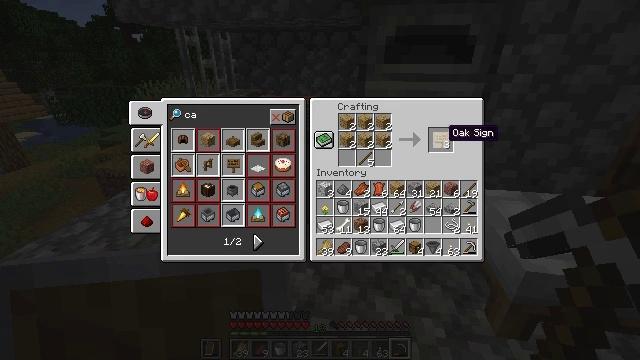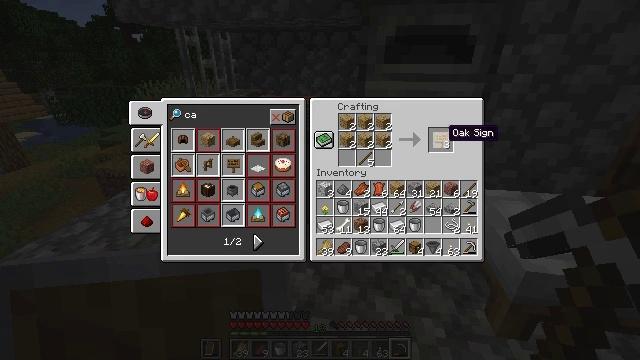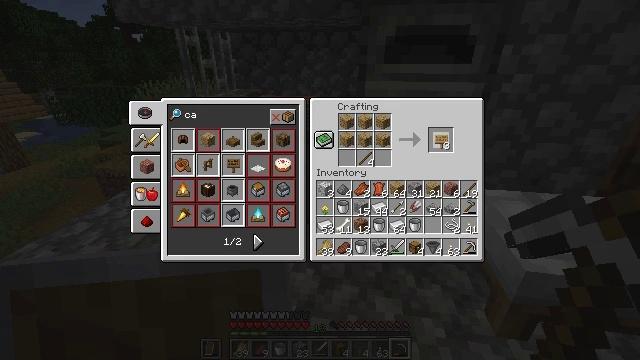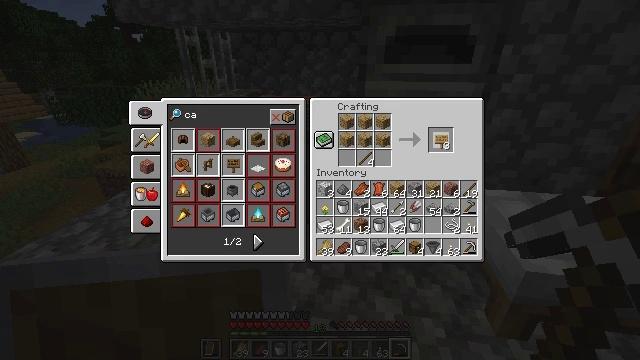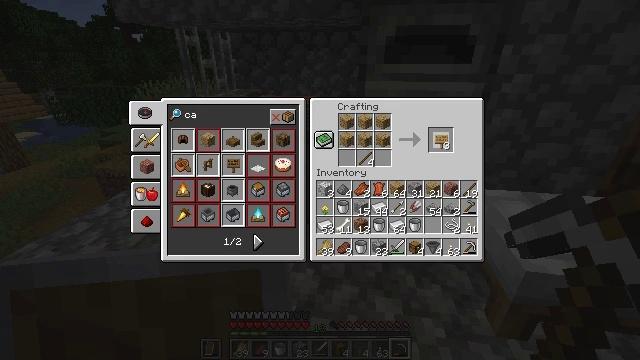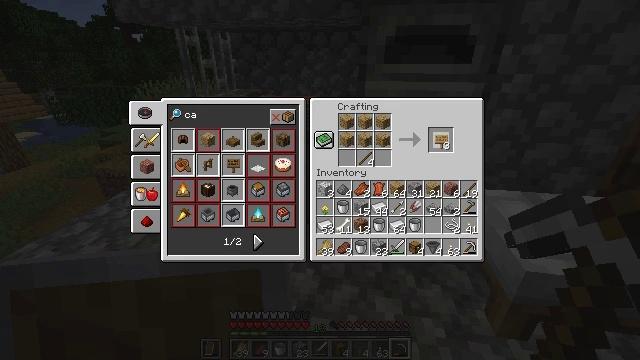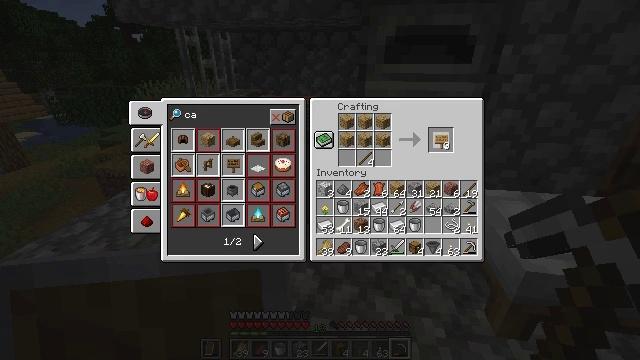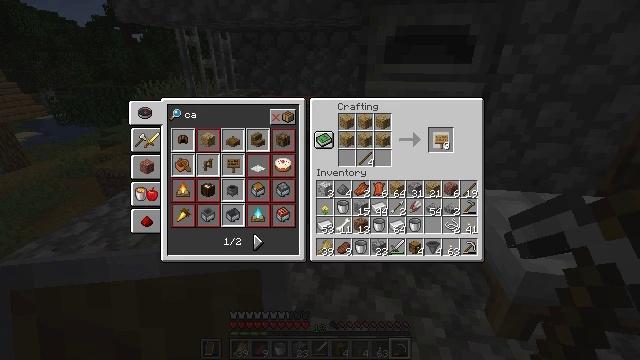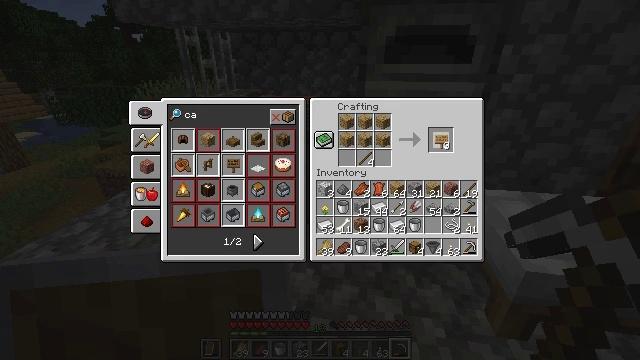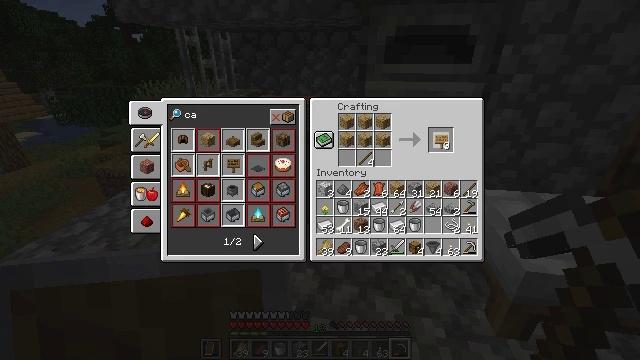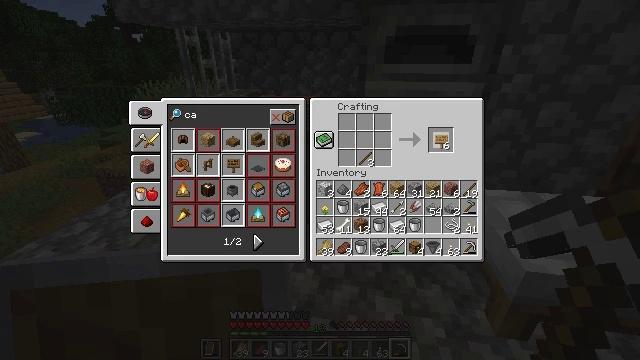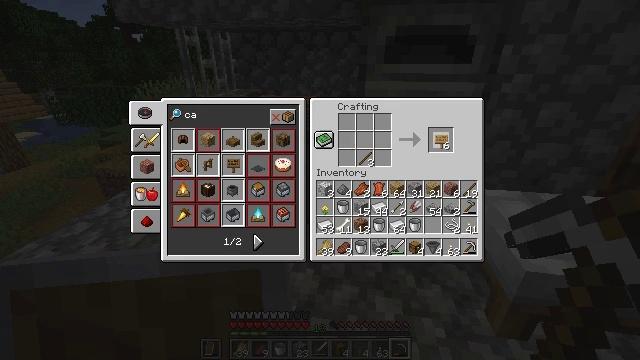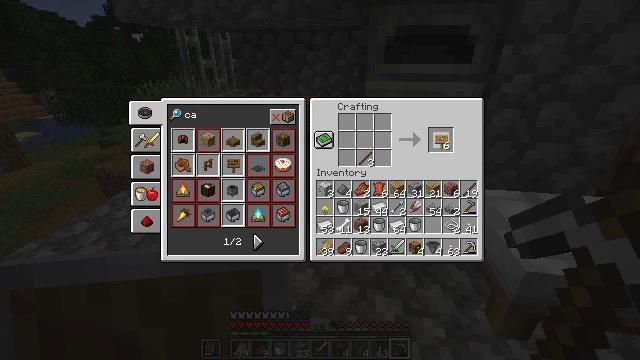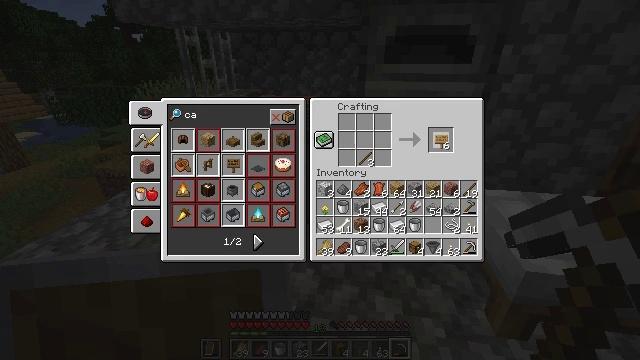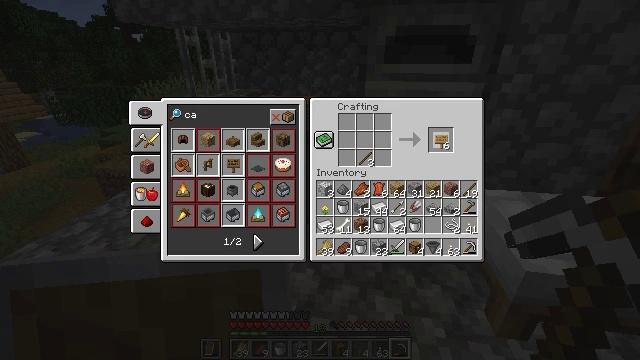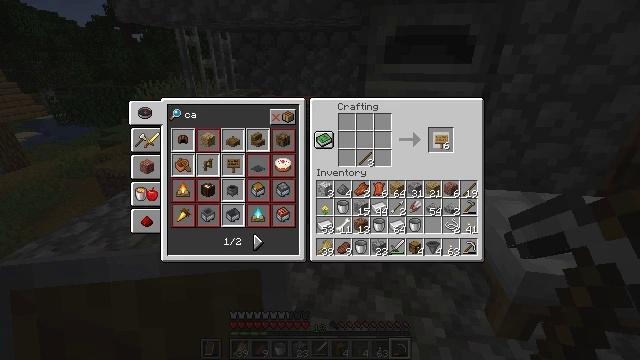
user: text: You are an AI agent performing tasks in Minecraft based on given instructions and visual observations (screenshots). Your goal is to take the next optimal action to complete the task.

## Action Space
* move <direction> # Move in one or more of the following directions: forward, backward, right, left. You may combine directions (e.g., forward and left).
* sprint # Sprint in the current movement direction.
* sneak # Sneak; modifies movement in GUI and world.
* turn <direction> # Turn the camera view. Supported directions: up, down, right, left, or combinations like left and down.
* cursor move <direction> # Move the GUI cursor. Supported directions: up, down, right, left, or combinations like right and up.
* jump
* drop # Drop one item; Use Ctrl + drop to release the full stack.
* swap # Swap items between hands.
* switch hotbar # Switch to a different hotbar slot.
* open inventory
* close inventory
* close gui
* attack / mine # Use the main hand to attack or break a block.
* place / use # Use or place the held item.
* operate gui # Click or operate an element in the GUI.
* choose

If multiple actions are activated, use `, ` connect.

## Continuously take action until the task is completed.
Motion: motion action
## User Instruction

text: Create an oak sign using the crafting table.
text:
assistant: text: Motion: no_op
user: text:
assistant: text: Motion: attack / mine
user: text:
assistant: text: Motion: attack / mine
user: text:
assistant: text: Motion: no_op
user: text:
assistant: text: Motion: no_op
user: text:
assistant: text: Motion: no_op
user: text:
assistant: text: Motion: no_op
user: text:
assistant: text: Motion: attack / mine
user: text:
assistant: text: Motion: attack / mine
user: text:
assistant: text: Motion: no_op
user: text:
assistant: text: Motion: no_op
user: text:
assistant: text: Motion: no_op
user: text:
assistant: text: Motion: no_op
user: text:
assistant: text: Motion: no_op
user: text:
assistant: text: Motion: no_op
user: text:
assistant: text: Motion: no_op
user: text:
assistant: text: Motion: no_op
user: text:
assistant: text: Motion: turn down
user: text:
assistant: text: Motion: turn down
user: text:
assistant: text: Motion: turn down
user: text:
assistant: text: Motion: turn down
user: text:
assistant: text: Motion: turn down
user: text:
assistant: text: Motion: no_op
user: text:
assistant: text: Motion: no_op
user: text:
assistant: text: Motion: no_op
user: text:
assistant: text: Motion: no_op
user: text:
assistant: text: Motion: no_op
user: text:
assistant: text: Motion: attack / mine
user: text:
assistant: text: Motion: attack / mine
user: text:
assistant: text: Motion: attack / mine